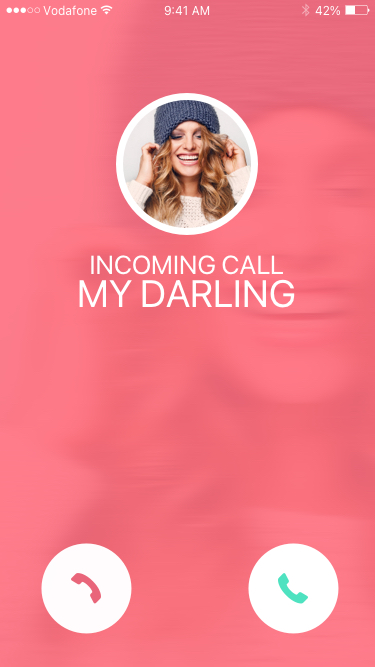
Text in this UI design:
INCOMING CALL
MY DARLING